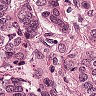
Metastatic tissue present: yes